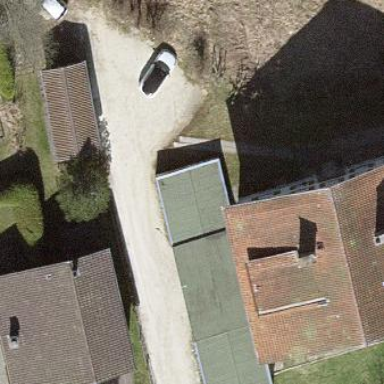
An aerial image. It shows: Flat roofed garages.